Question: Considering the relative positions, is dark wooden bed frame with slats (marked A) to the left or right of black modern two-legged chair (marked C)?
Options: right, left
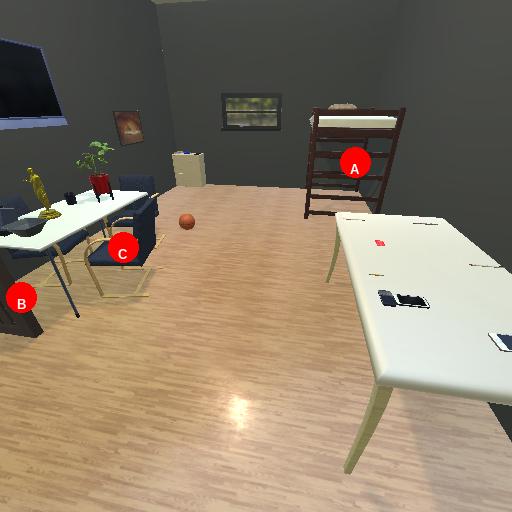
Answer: right